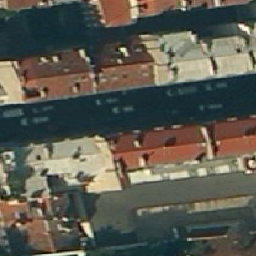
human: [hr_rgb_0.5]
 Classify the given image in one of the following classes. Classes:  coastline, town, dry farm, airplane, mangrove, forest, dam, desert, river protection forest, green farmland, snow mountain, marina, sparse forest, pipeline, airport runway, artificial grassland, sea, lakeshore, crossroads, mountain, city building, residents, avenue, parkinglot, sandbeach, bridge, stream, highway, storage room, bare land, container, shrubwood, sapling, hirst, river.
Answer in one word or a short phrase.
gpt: city building